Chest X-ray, AP view. Patient: 61 years old, sex F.
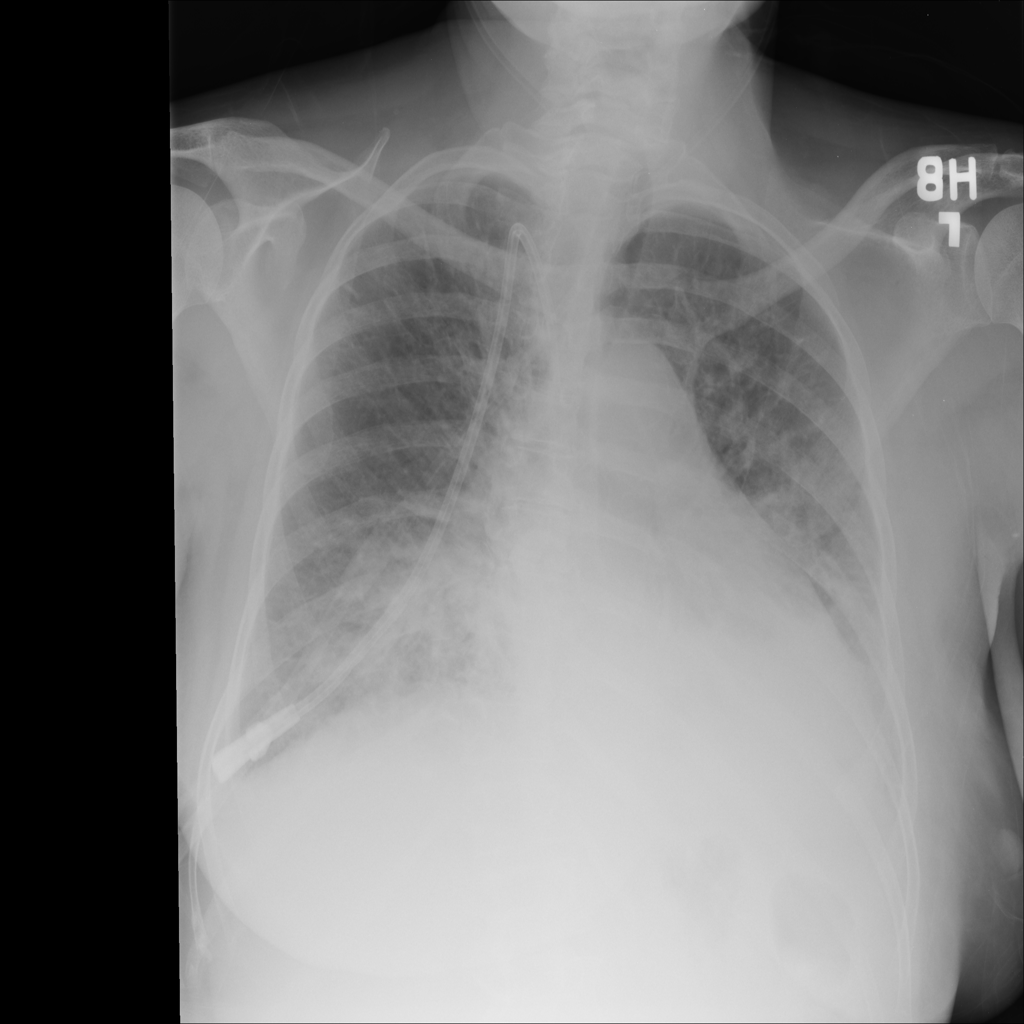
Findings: Consolidation, Infiltration